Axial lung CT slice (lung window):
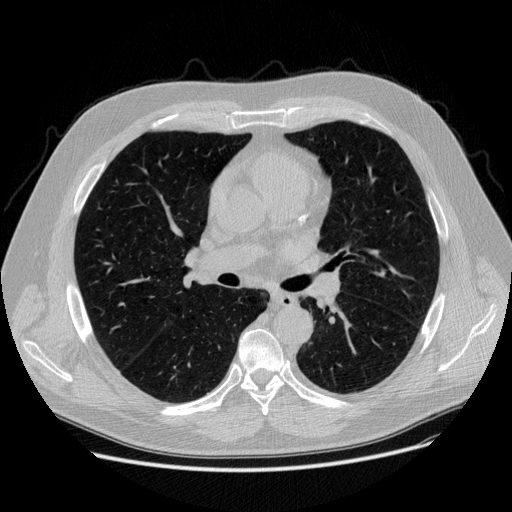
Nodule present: no